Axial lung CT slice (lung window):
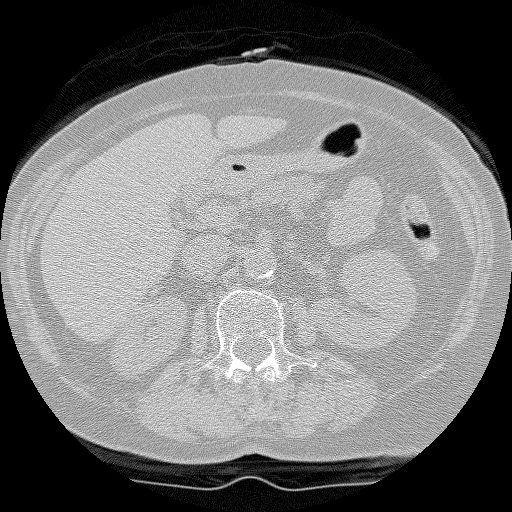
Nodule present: no